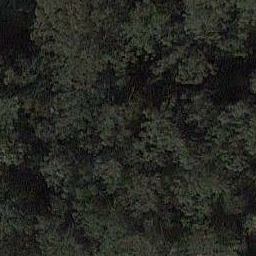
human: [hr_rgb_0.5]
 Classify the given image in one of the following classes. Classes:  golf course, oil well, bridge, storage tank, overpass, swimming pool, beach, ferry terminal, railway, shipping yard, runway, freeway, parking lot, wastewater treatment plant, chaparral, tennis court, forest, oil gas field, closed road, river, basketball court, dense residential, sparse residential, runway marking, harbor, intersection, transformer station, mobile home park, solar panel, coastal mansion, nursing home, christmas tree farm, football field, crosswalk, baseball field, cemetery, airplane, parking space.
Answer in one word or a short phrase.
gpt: forest